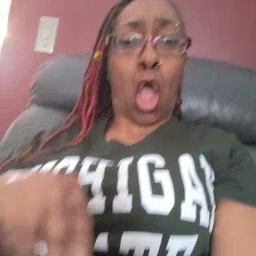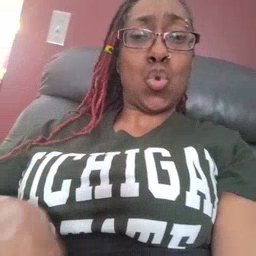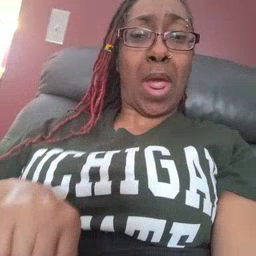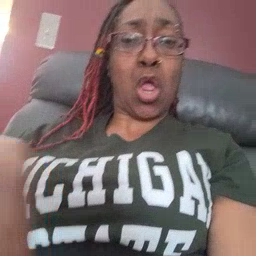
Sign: underwear